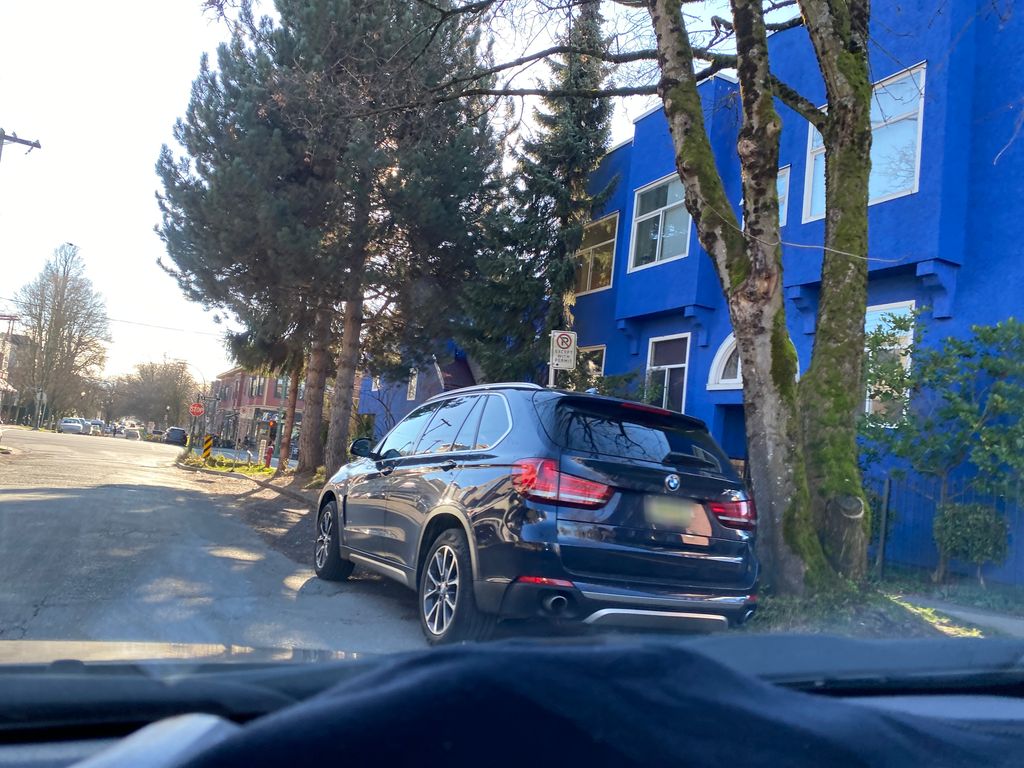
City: vancouver